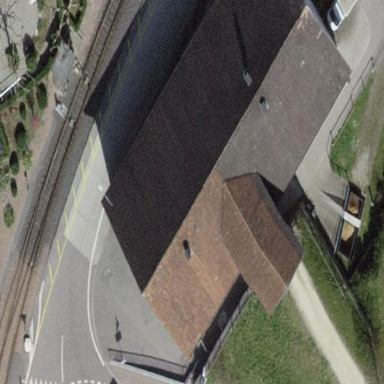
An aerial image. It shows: Farm auxiliary building with tiled roof.